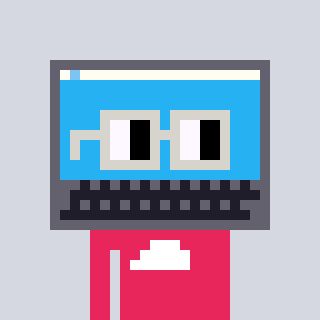
a pixel art character with square light gray glasses, a laptop-shaped head and a redpinkish-colored body on a cool background